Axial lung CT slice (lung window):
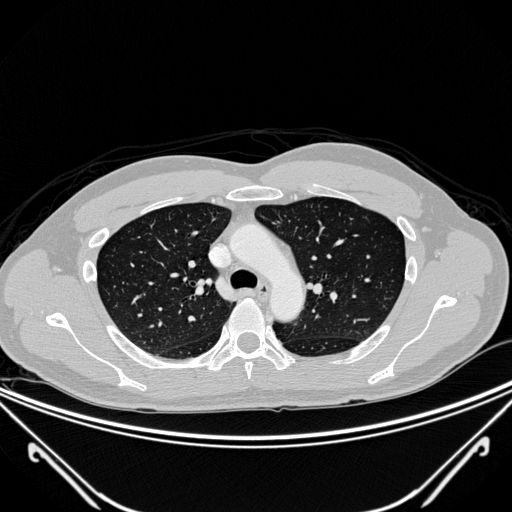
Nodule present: no